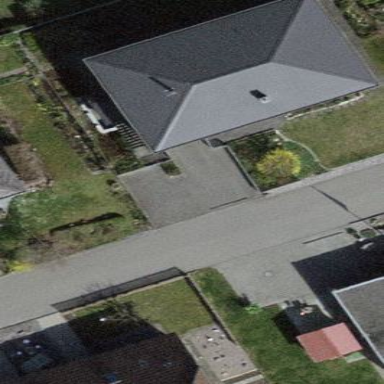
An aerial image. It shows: Residential house.